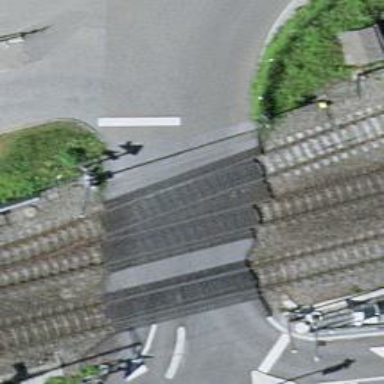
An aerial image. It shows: Railway level crossing.